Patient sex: F
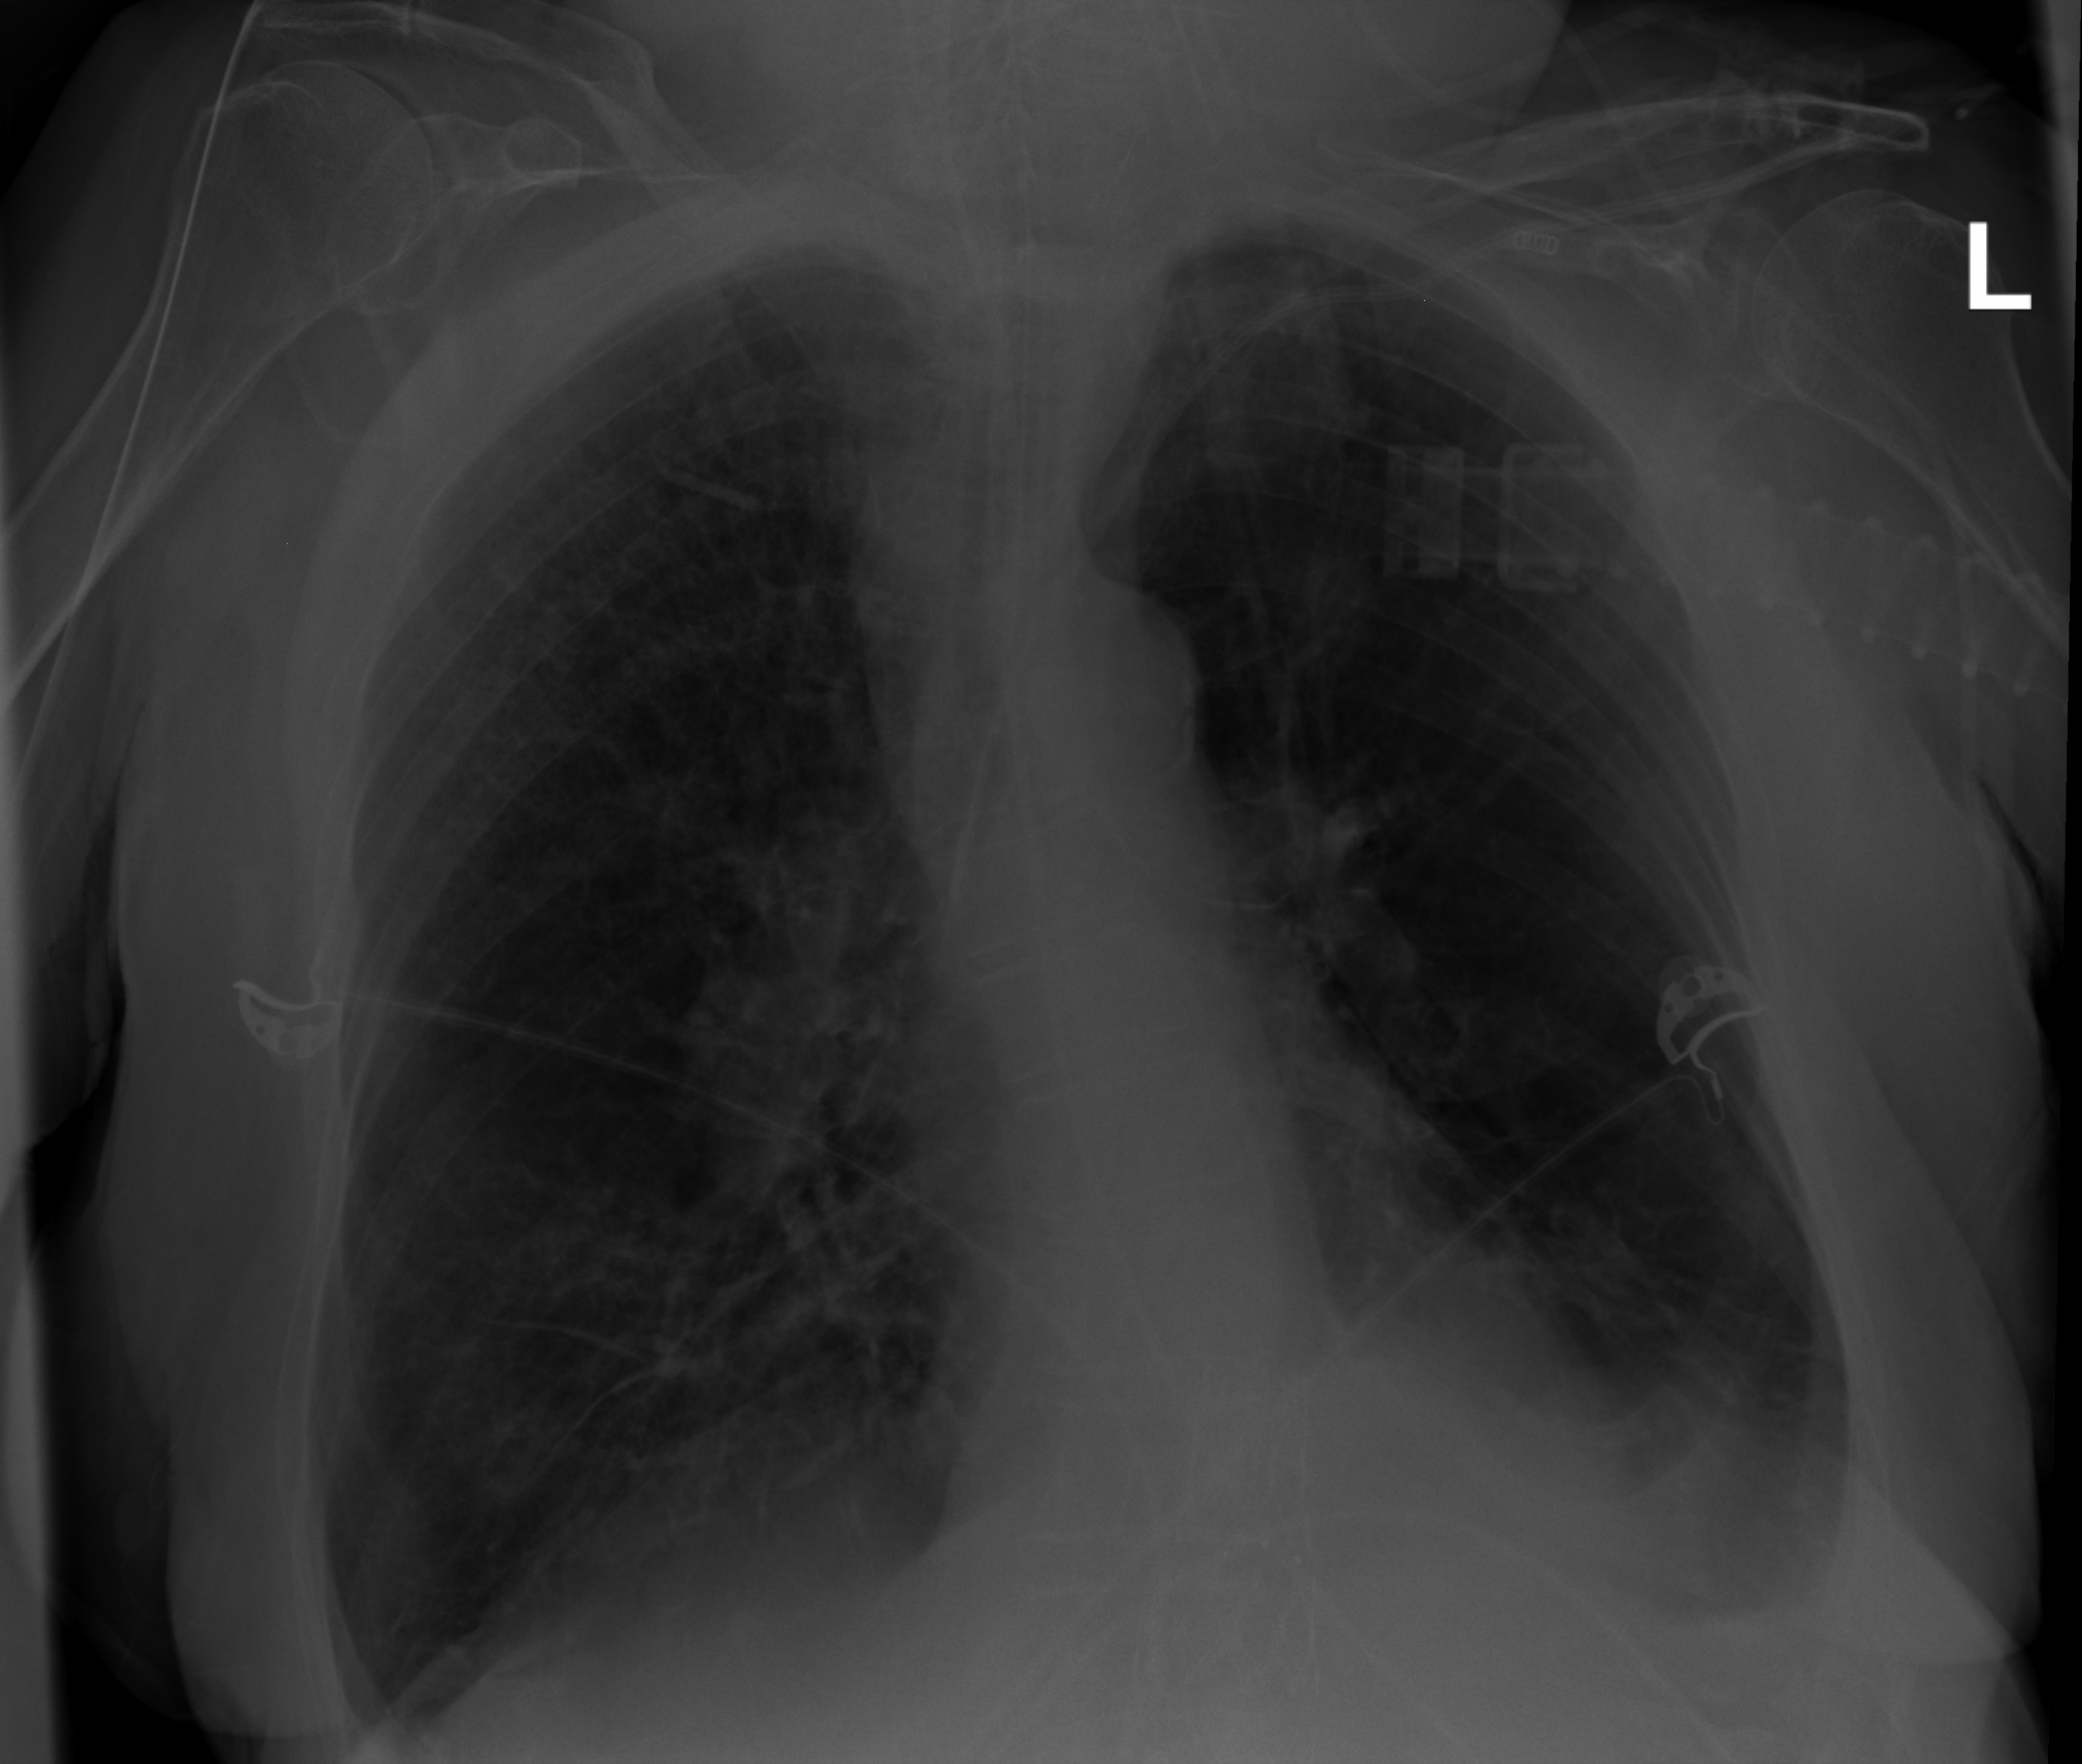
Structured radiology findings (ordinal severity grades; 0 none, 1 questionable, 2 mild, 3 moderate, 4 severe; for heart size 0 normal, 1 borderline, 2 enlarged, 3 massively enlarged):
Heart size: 0
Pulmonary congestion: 0
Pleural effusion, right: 0
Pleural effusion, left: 2
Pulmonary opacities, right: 0
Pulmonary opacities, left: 0
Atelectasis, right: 0
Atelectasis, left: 2